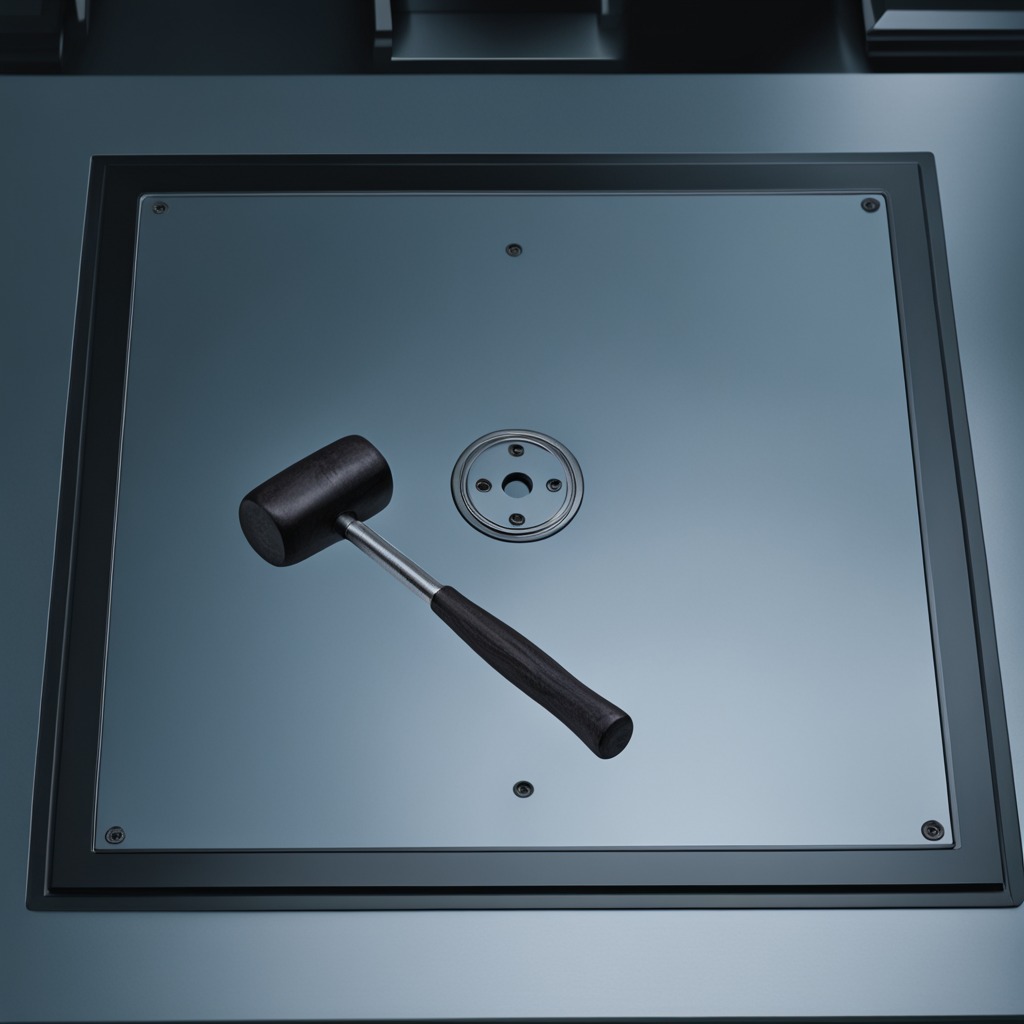
A hammer is lying on the metal table in a machine shop under fluorescent lights.